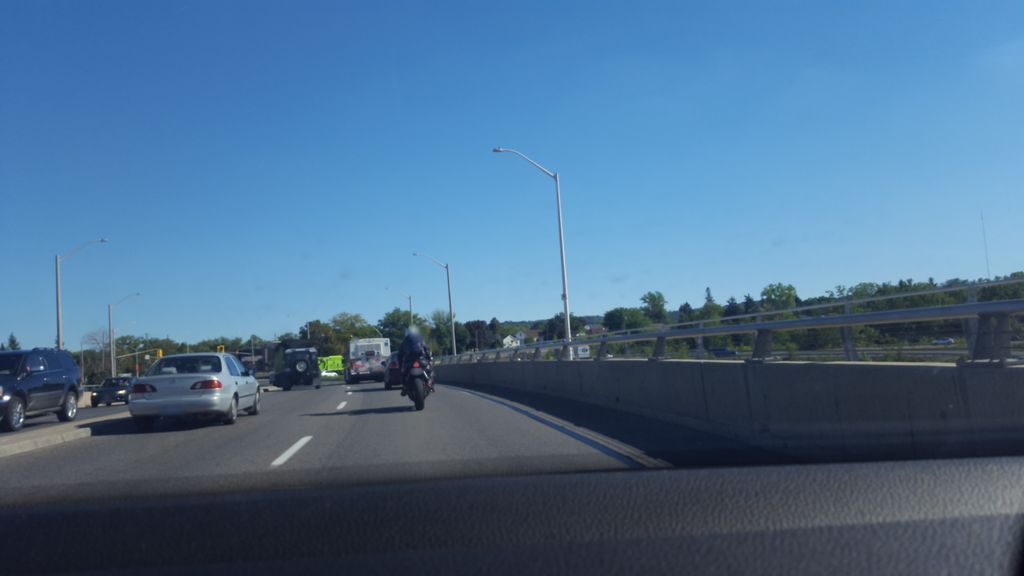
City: hamilton